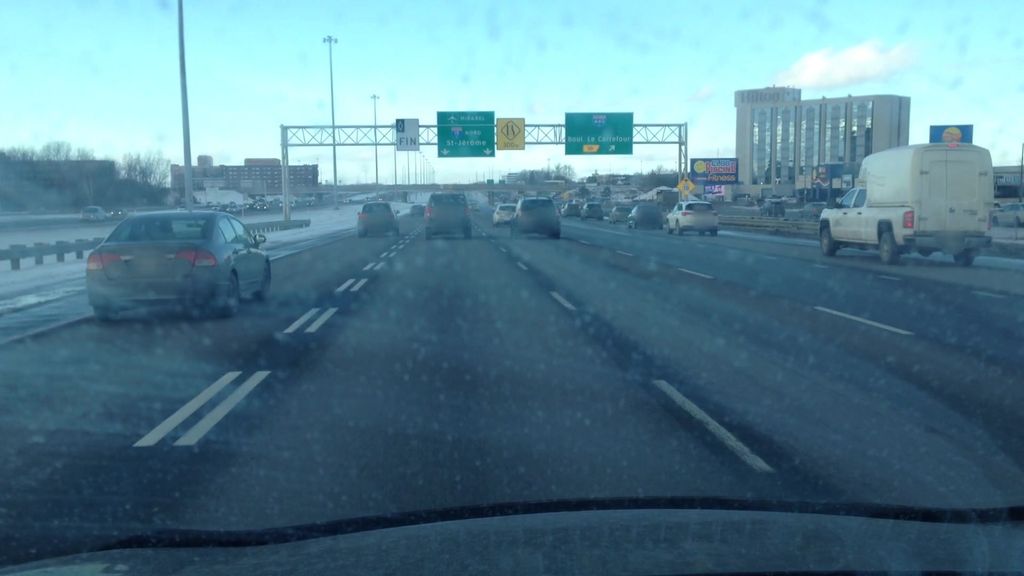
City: montreal